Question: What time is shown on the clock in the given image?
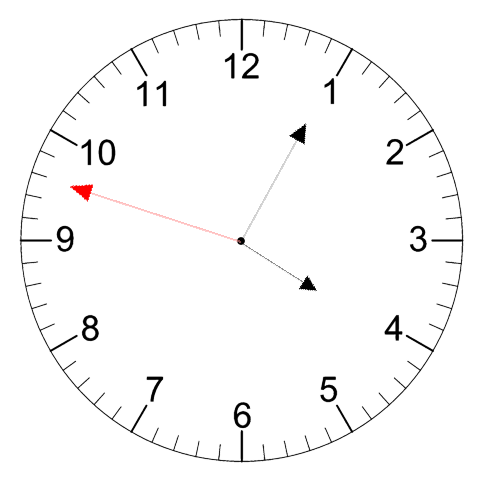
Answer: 04:04:48